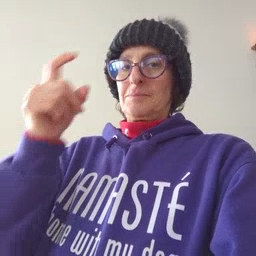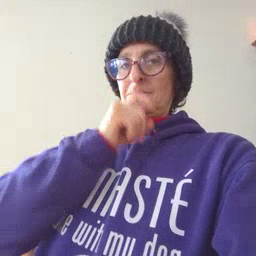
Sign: doll